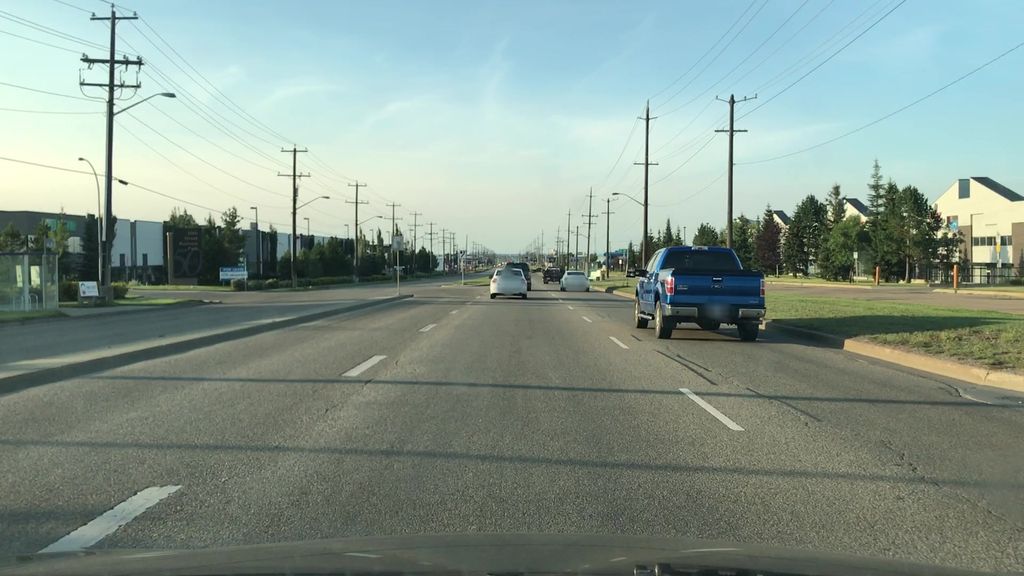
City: edmonton